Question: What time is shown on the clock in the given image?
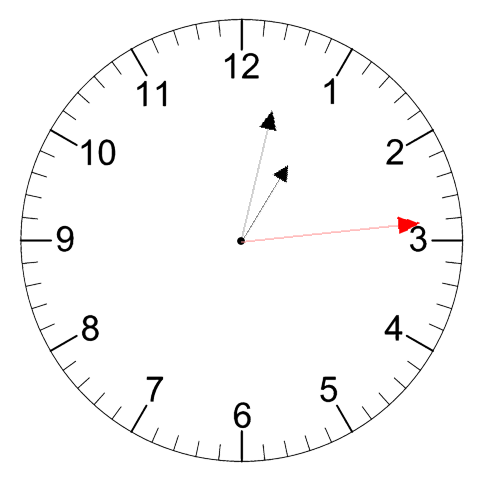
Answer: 01:02:14